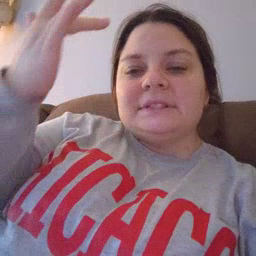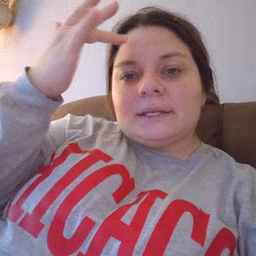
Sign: sick